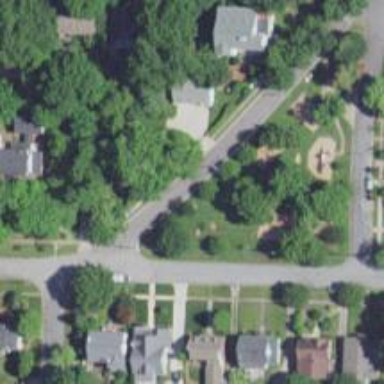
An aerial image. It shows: Residential road with sidewalk on the left.